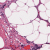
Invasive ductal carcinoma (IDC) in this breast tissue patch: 1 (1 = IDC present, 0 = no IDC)